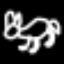
Label: frog